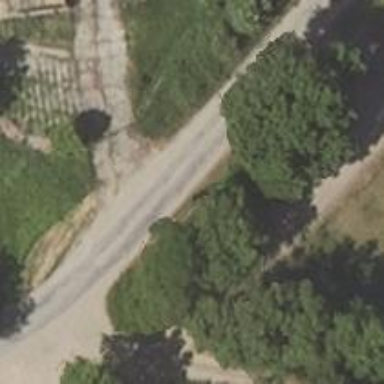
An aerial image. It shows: Concrete service road